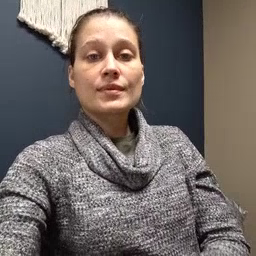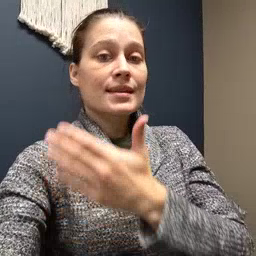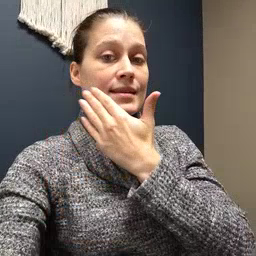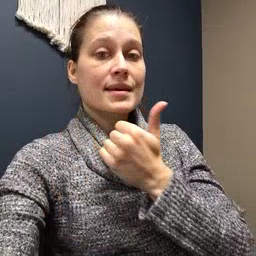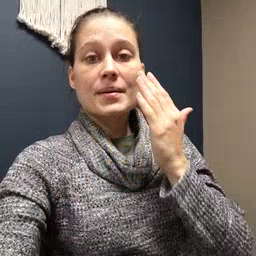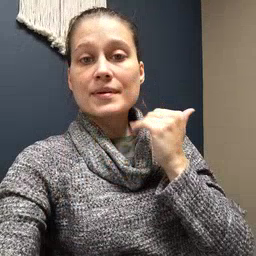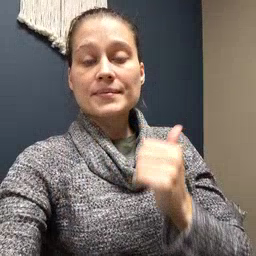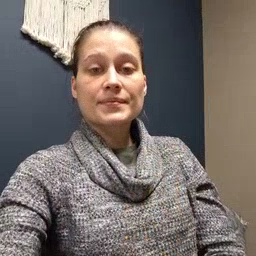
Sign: napkin